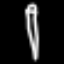
Label: pencil